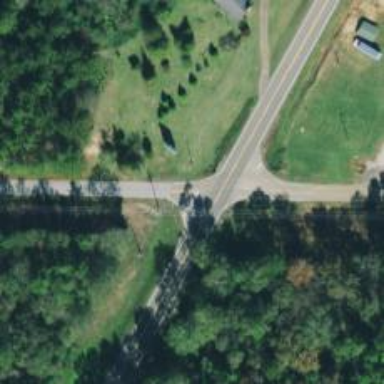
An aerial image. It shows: Road with stop sign.